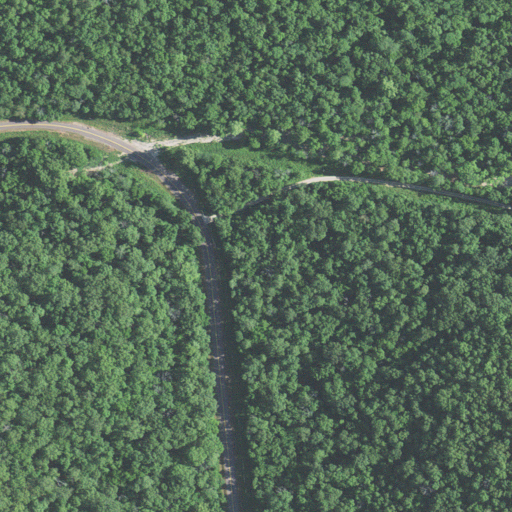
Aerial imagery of valley in Missouri named Water Hollow containing deciduous forest, open development, woody wetlands, and mixed forest